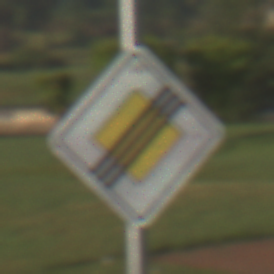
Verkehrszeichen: EndeVorfahrtsstrasse
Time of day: SunriseSunset
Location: Outdoor (Suburban)
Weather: PartlyCloudy
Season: NotSpecified
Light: Natural